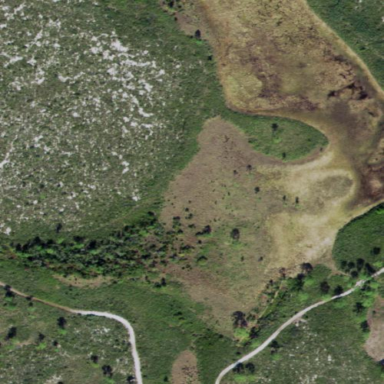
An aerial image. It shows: Marshy wetland area.